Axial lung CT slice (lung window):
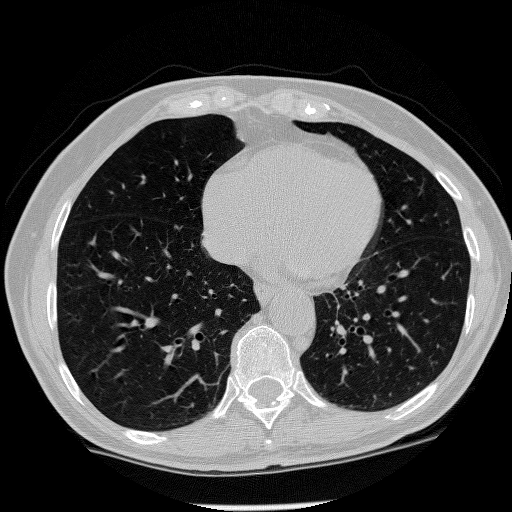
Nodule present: no